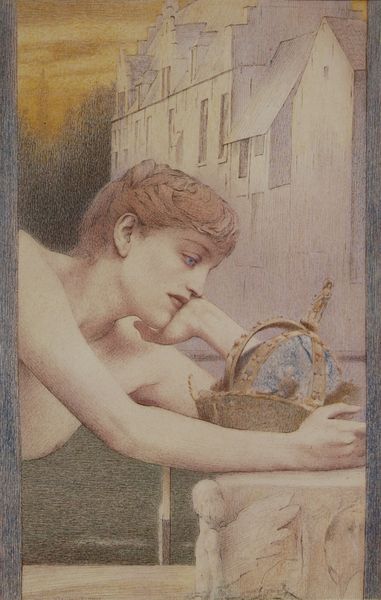
Titel: Avec Georges Rodenbach. Une ville morte
Künstler: Fernand Khnopff
Standort: London
Institution: (Privatsammlung)
Schlagwörter: akt, baum, blau, felsen, feuer, flügel, hand, haut, himmel, kopf, mann, nackt, schatten, wasser, weiß, wolken, aquarell, bäume, gelb, grün, mädchen, ocker, stadt, braun, brust, busen, fenster, frau, frisur, grau, haar, hell, hintergrund, kreide, licht, marmor, mund, nase, ohr, orange, profil, schwarz, stützen, säule, tisch, zeichnung, ausblick, blick, dach, dame, gebäude, gras, haus, rasen, rot, schleier, wiese, beige, hochformat, symbolismus, blond, jung, wand, architektur, arm, arme, augen, blass, halten, rahmen, sockel, stein, hals, portrait, porträt, schauen, tischdecke, häuser, sonnenaufgang, kirche, sonne, auge, figur, gold, haare, adel, kind, blaue augen, diadem, england, gebeugt, hübsch, kinn, krone, lippen, prinzessin, schön, wald, schornstein, engel, garten, relief, fassade, ort, creme, fels, dorf, dächer, giebel, mauer, sonnenuntergang, wasserfarbe, rand, figuren, lehnen, blue, crown, kaiser, könig, red, white, hair, jugendstil, table, woman, zopf, melancholie, melancholisch, korb, junge, nachdenklich, verträumt, oberkörper, klimt, geheimnisvoll, zinnen, unten, bad, nacktheit, erker, geflecht, knabe, denken, burg, ringe, linie, hall, traum, wine, kugel, herrscher, altar, fries, villa, jüngling, beugen, rote haare, verschwommen, quader, androgyn, sehnsucht, sad, verliebt, geflochten, antik, angel, greek, man, naked, sky, aufgestützt, prinz, building, präraffaeliten, boy, königin, marmortisch, berühren, körbchen, block, wipfel, globus, träumen, castle, elfen, khnopff, brau, narzissmus, rötel, bügel, englisch, elfe, wings, insignien, zepter, relieff, planet, symbolistisch, basket, kronen, gouache, steinquader, aquarelliert, art, hello, pastel, geischt, farbstift, lips, zweifel, nippel, guache, chalk, reichsapfel, glaskugel, dekadenz, morris, belgien, hölderlin, russin, goldringe, steintisch, matall, juwelen, marmar, kurzes haar, brügger, dissegno, eckfigur, kürbchen, messingringe, schneekugel, steintisch marmortisch, tissot, vertrümt, ethereal, 1900, bucket, herrscheri, weibliche gestalt, porn, care, kaiserhut, rkone, ewoman